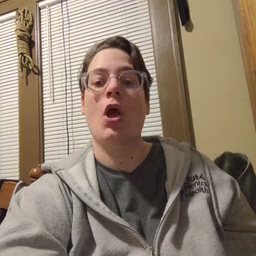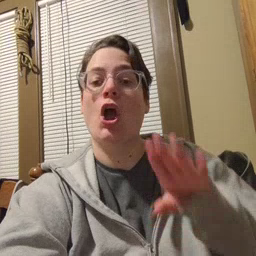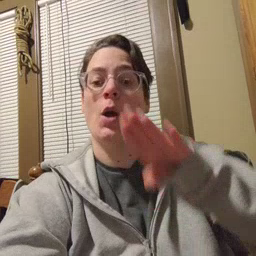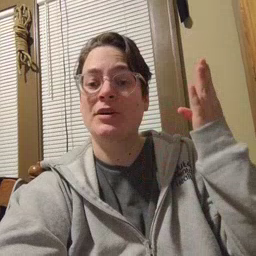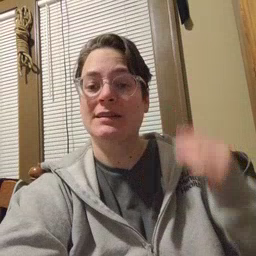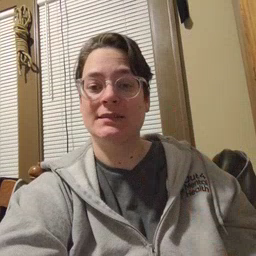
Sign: open